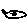
Label: bird